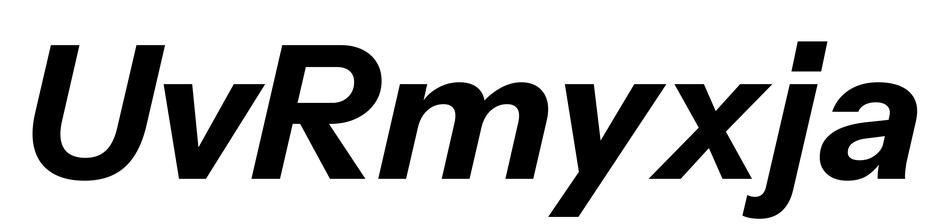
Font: InstrumentSans-Italic_Bold_Italic